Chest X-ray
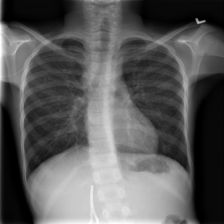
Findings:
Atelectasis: negative
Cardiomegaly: negative
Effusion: negative
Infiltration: positive
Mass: negative
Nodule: negative
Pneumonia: negative
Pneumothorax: negative
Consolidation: negative
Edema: negative
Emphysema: negative
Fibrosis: negative
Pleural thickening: negative
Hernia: negative